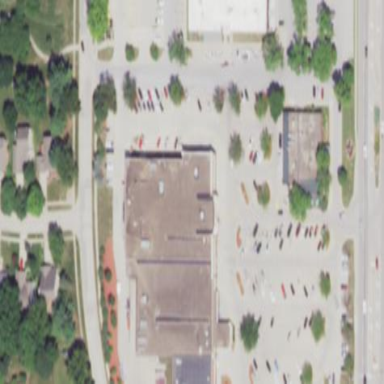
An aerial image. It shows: Building that houses supermarket.